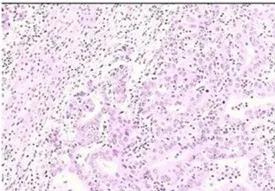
Case 2: A 42-year-old man had abdominal pain in the right upper quadrant since 1 month. (D) Histopathological examination of the surgical specimen shows PLCS. The carcinomatous component (cholangiocarcinoma) was interspersed with the sarcomatous component (angiosarcoma).
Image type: pathology (h&e)